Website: bh-photo
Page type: customer-info-address
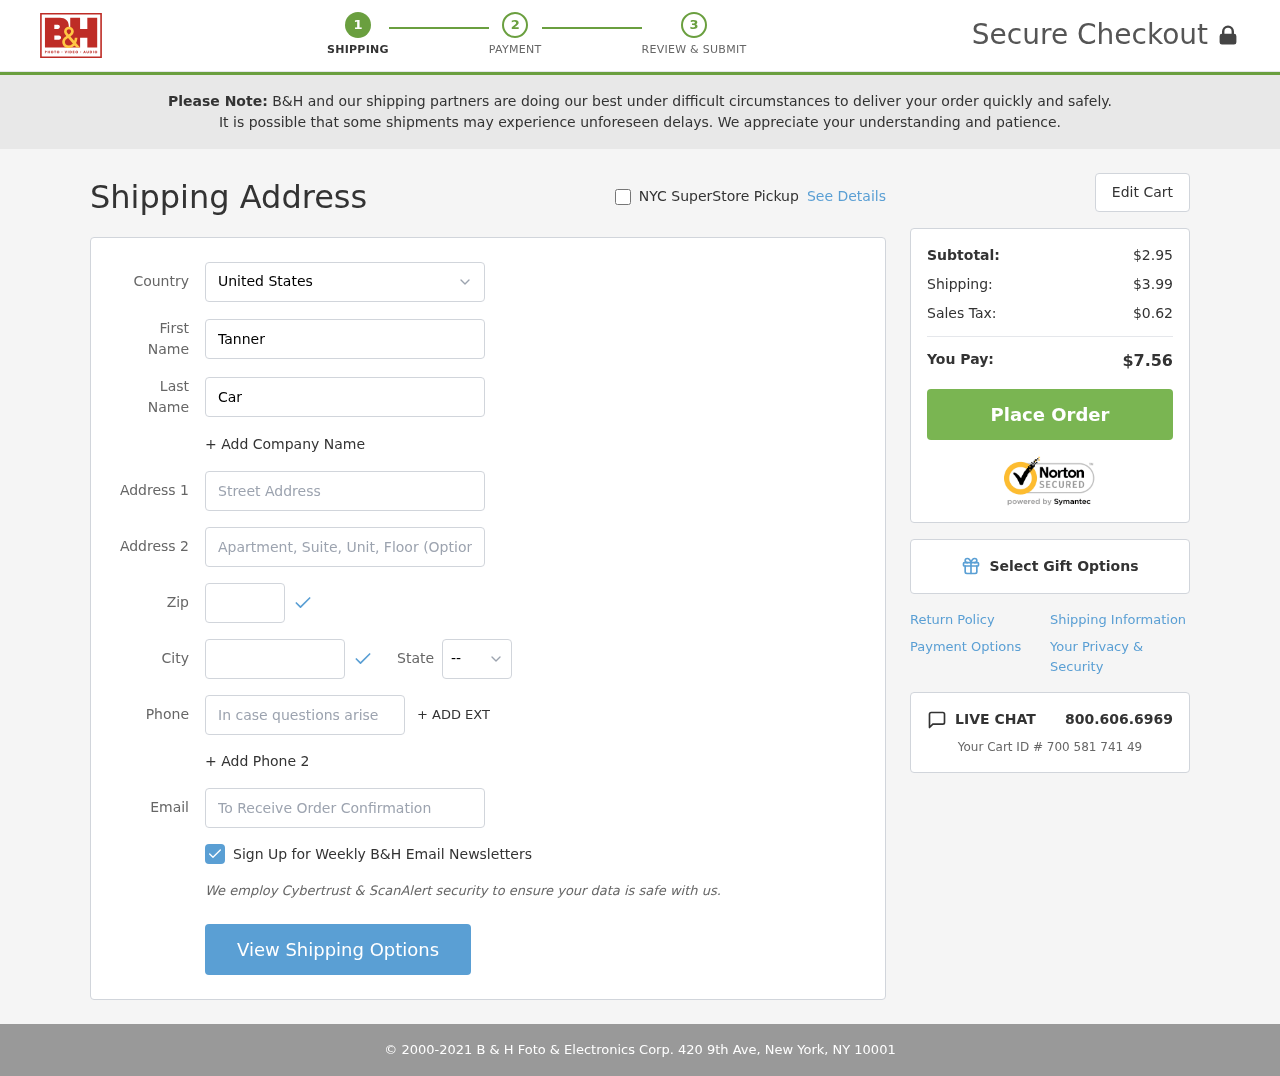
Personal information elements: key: PII_CITY
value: Port Jacob
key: PII_COUNTRY
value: United States
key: PII_EMAIL
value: tanner_carrillo@yahoo.com
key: PII_FIRSTNAME
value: Tanner
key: PII_LASTNAME
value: Carrillo
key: PII_PHONE
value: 9548410276
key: PII_POSTCODE
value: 08409
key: PII_STATE_ABBR
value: GA
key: PII_STREET
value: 4105 Brandy Manors
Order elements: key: ORDER_SUBTOTAL
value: $2.95
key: ORDER_SHIPPING_COST
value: $3.99
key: ORDER_TAX
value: $0.62
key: ORDER_TOTAL
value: $7.56
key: ORDER_ID
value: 700 581 741 49